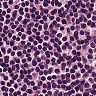
Metastatic tissue present: no